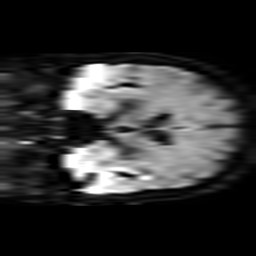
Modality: TRACE
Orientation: coronal
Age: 80
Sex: female
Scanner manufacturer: philips
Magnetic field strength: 3 T
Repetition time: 3.078 s
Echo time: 0.076 s